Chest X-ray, AP view. Patient: 61 years old, sex M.
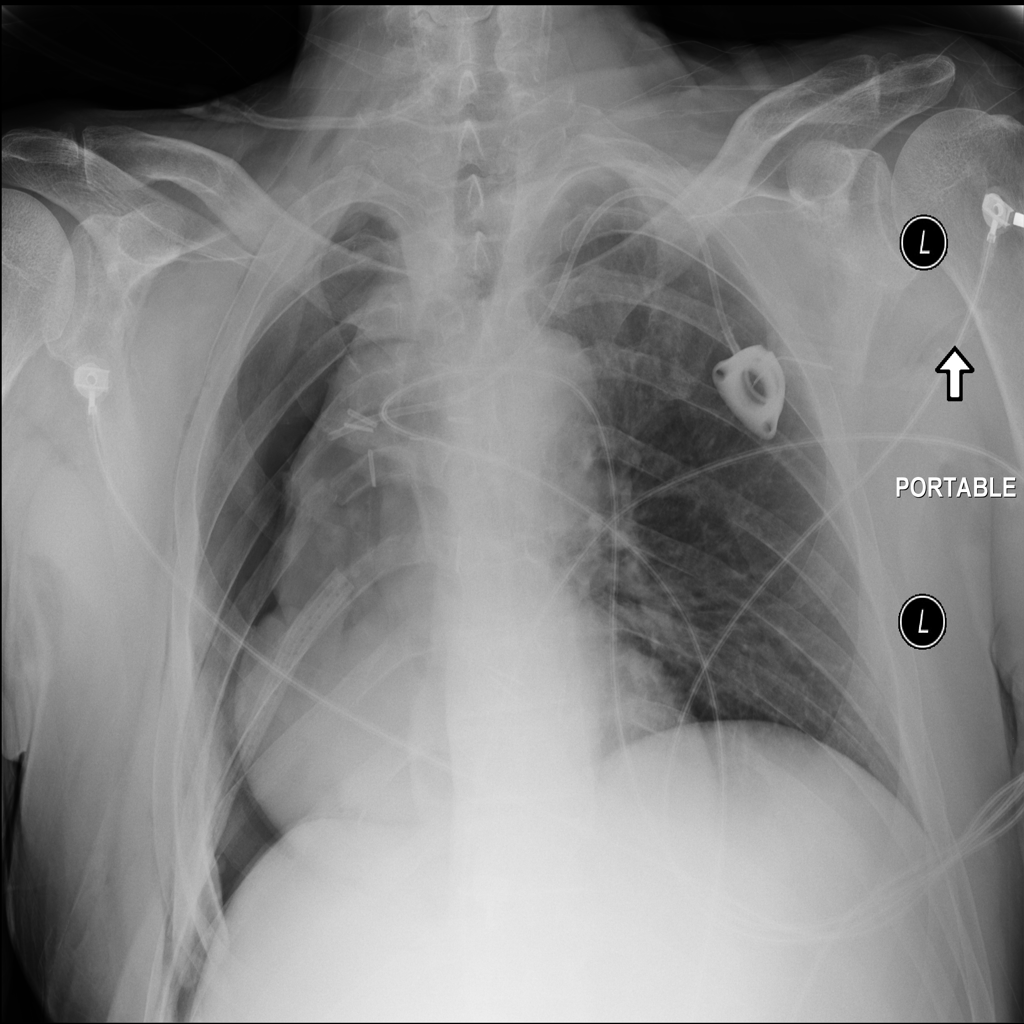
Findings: No Finding